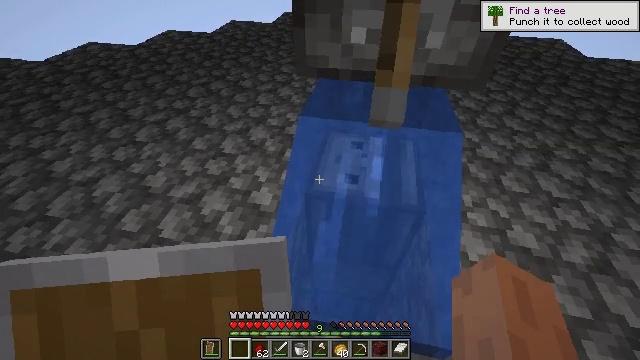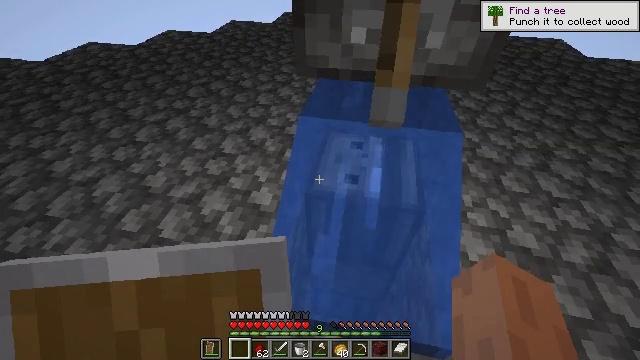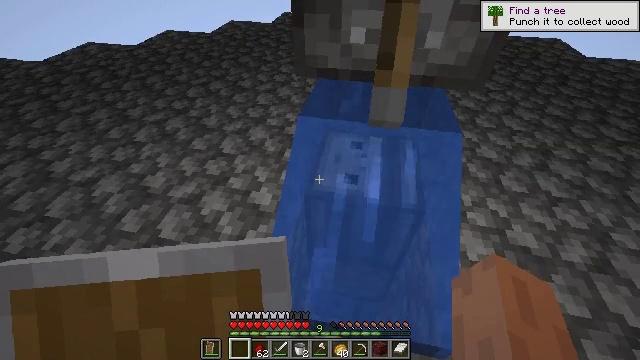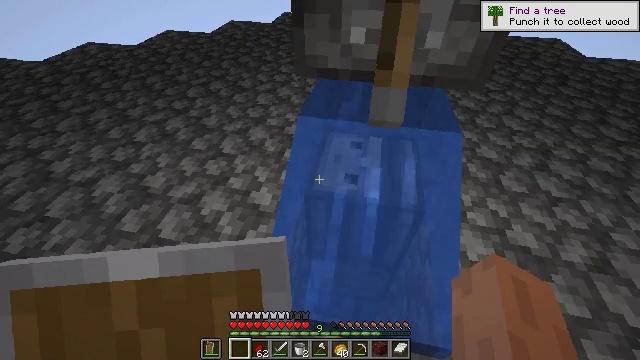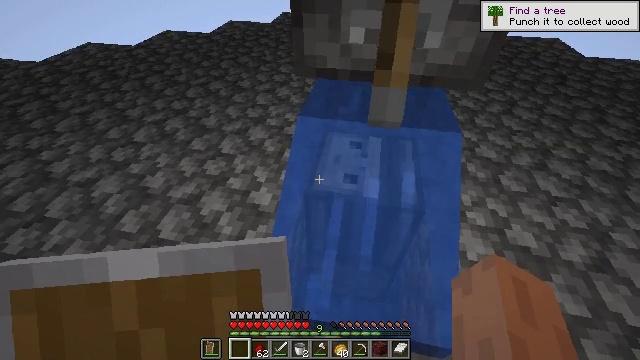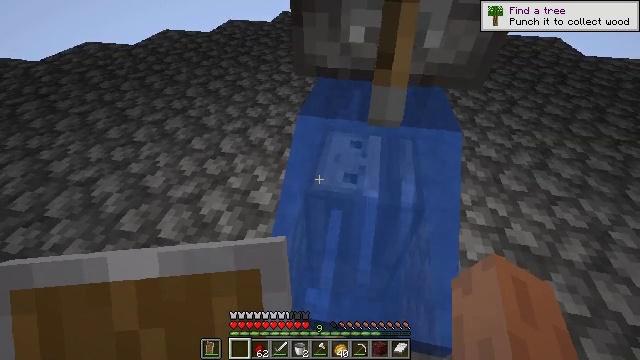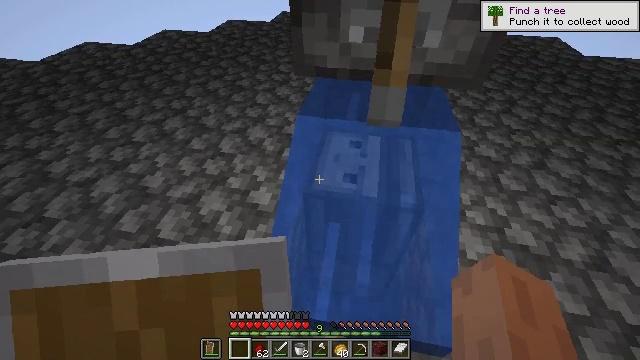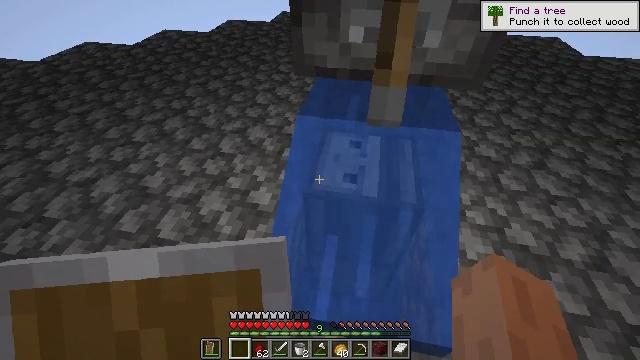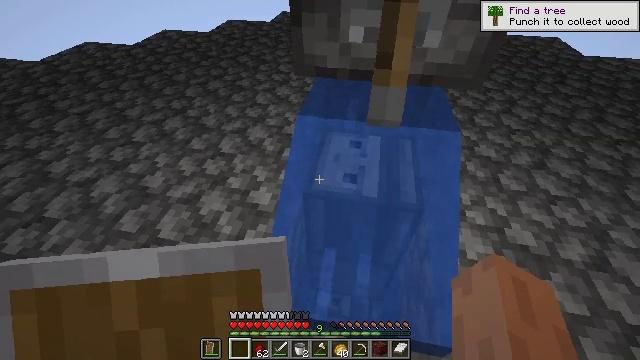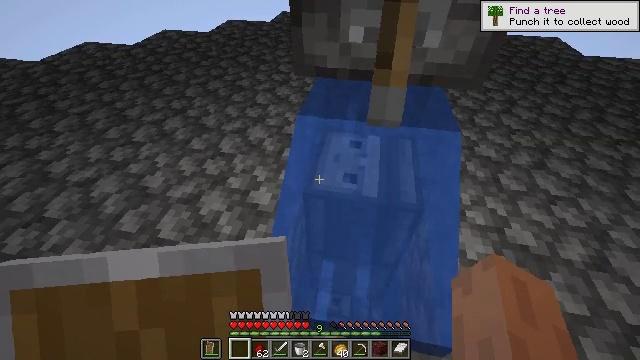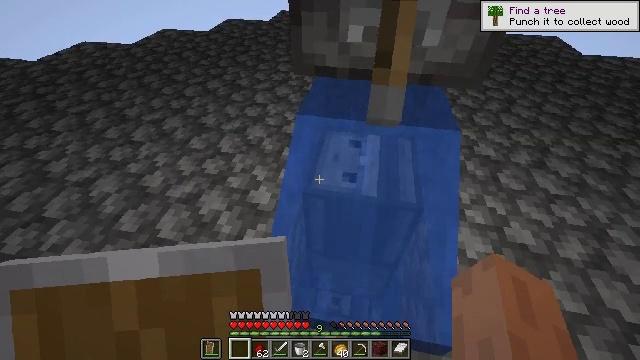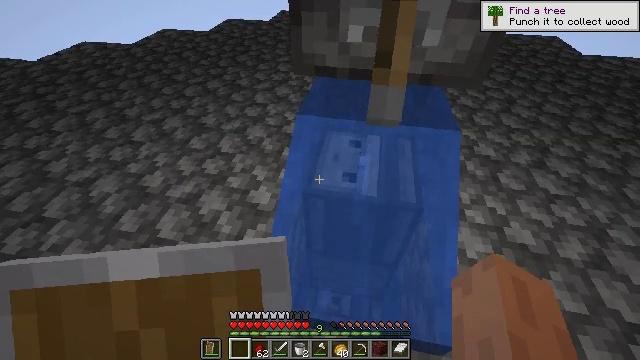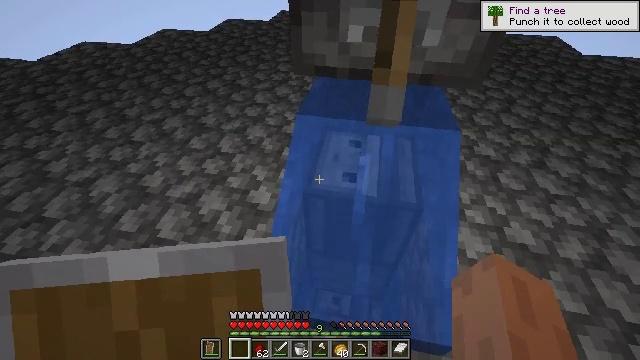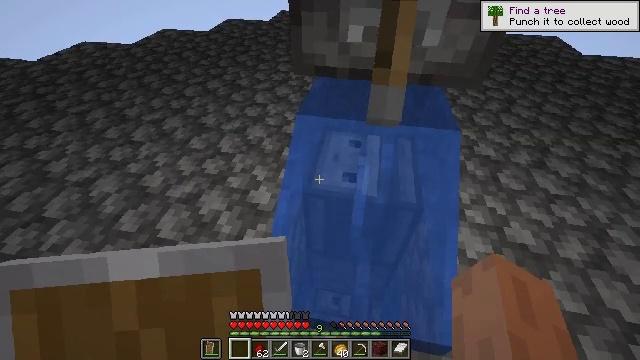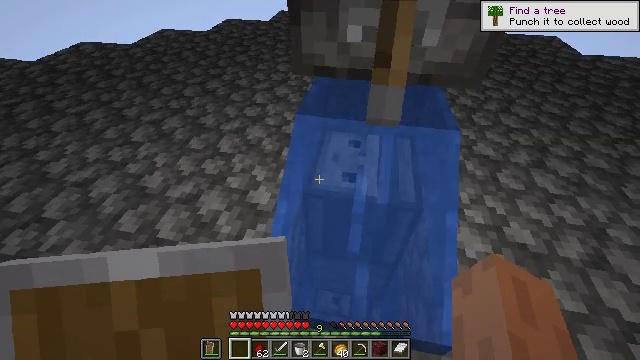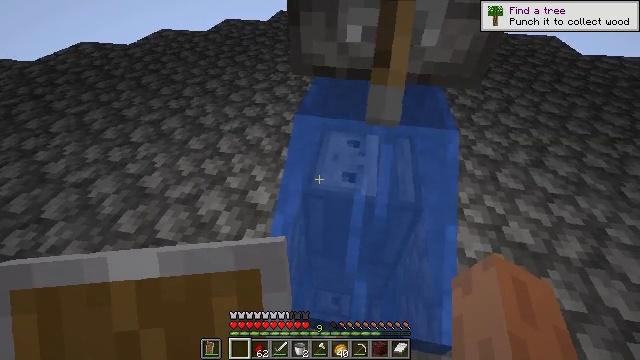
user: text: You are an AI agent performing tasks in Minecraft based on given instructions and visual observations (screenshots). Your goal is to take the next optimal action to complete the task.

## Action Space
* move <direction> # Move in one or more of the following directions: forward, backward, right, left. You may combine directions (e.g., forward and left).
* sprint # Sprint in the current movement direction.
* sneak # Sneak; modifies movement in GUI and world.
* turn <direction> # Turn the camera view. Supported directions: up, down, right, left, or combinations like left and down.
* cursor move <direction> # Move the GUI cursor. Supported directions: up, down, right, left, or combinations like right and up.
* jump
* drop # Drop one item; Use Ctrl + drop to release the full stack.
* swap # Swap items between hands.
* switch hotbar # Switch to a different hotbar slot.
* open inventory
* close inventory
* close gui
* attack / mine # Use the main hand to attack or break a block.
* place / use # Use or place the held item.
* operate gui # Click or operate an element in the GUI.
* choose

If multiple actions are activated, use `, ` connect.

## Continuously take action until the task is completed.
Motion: motion action
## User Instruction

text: Left-click on the lever to pick it up.
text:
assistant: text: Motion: no_op
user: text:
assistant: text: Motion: no_op
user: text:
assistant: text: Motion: no_op
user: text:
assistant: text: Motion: no_op
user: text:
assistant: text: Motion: no_op
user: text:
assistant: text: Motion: no_op
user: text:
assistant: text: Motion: no_op
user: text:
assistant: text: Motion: no_op
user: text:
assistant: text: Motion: no_op
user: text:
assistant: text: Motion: no_op
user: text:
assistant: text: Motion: no_op
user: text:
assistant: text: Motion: no_op
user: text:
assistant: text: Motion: no_op
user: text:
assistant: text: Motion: no_op
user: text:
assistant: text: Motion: no_op
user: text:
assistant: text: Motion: no_op
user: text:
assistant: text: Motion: turn right and up
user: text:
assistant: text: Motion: turn right and up
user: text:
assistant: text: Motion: turn right and up
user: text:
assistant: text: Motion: turn up
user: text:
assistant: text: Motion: turn up
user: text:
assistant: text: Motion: no_op
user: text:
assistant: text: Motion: no_op
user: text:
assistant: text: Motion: no_op
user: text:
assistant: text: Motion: no_op
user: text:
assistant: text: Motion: turn right and down
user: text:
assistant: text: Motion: turn down
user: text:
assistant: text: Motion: no_op
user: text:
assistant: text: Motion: use / place
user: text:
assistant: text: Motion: use / place